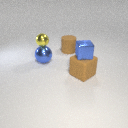
large brown rubber cube below small blue metal cube